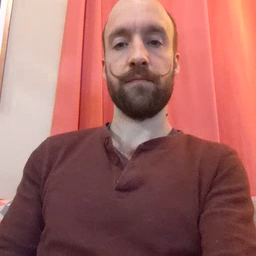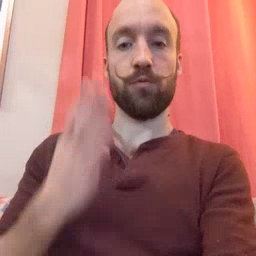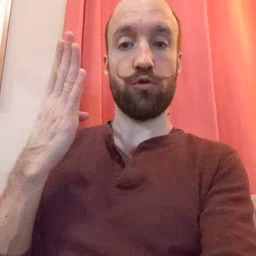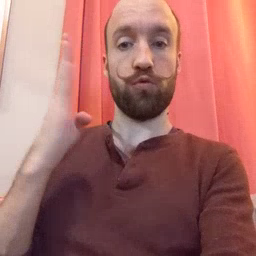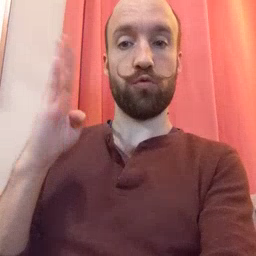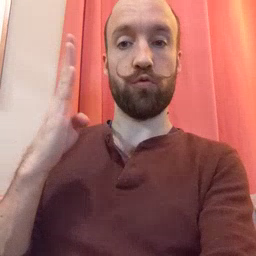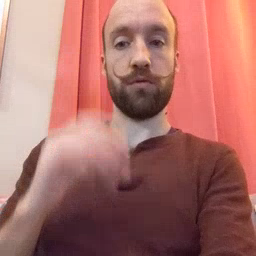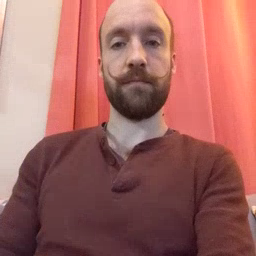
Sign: blue